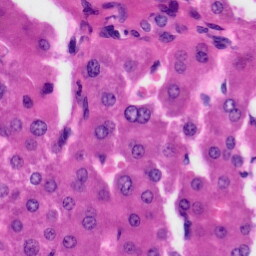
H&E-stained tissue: Liver